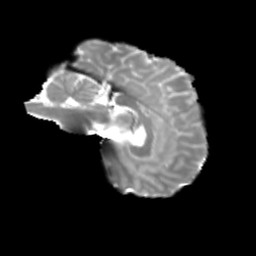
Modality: T2w
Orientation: sagittal
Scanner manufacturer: siemens
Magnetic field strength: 3 T
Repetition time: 4 s
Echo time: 0.0594 s